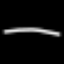
Label: line